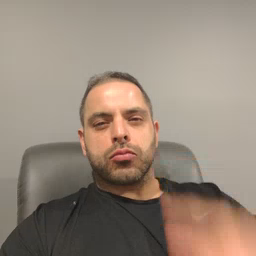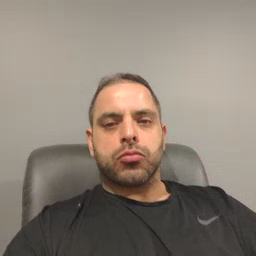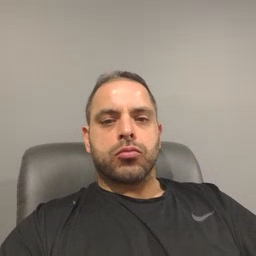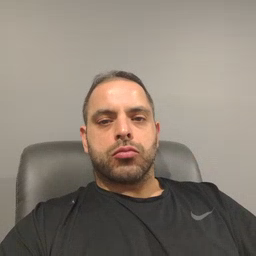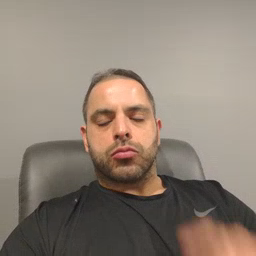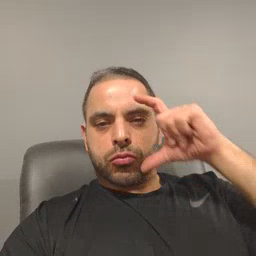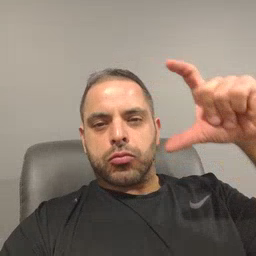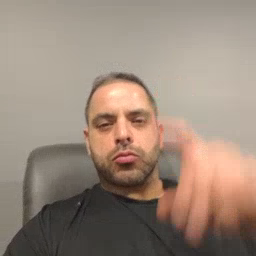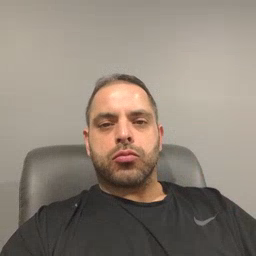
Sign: moon